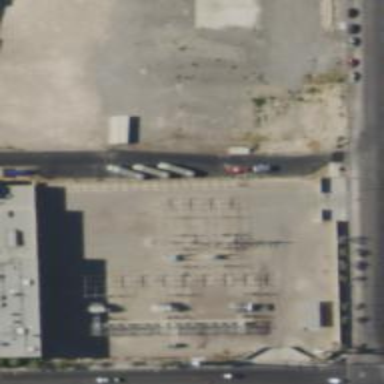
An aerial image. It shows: Power substation.